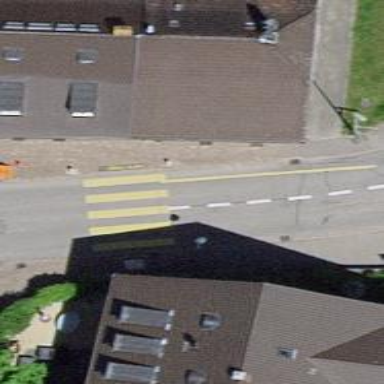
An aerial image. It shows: Unmarked pedestrian crossing with zebra markings.